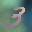
Label: 3